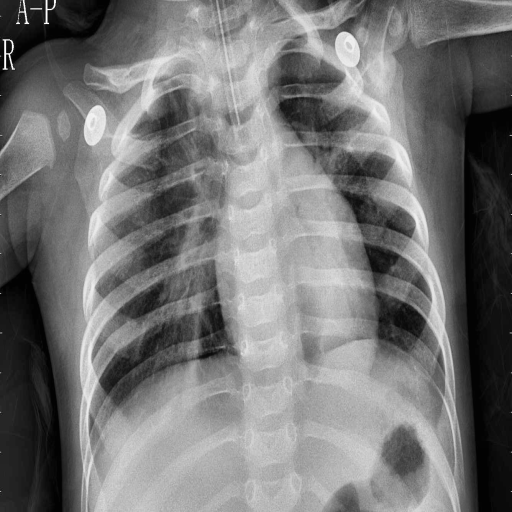
Finding: PNEUMONIA